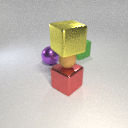
large red metal cube in front of large purple metal sphere